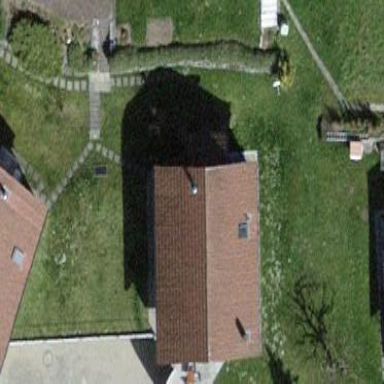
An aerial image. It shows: Building with tile roof.